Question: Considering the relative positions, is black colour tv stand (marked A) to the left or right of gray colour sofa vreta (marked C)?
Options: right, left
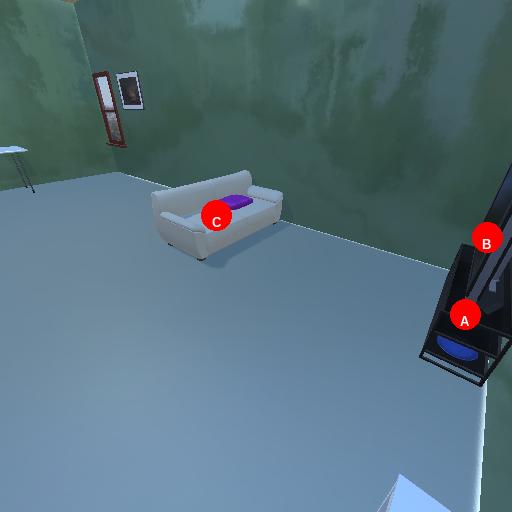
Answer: right